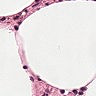
Metastatic tissue present: no